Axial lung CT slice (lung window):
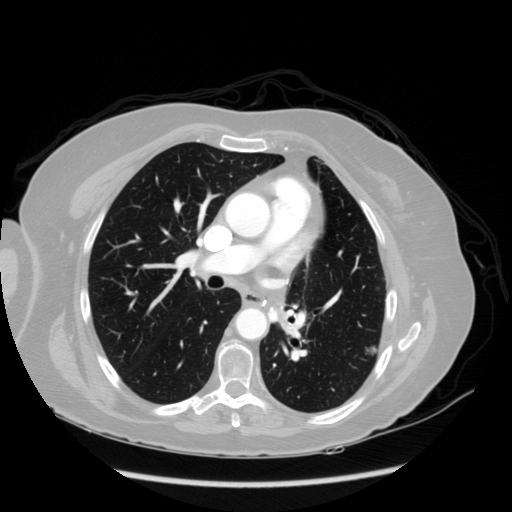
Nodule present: yes
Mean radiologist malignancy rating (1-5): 4